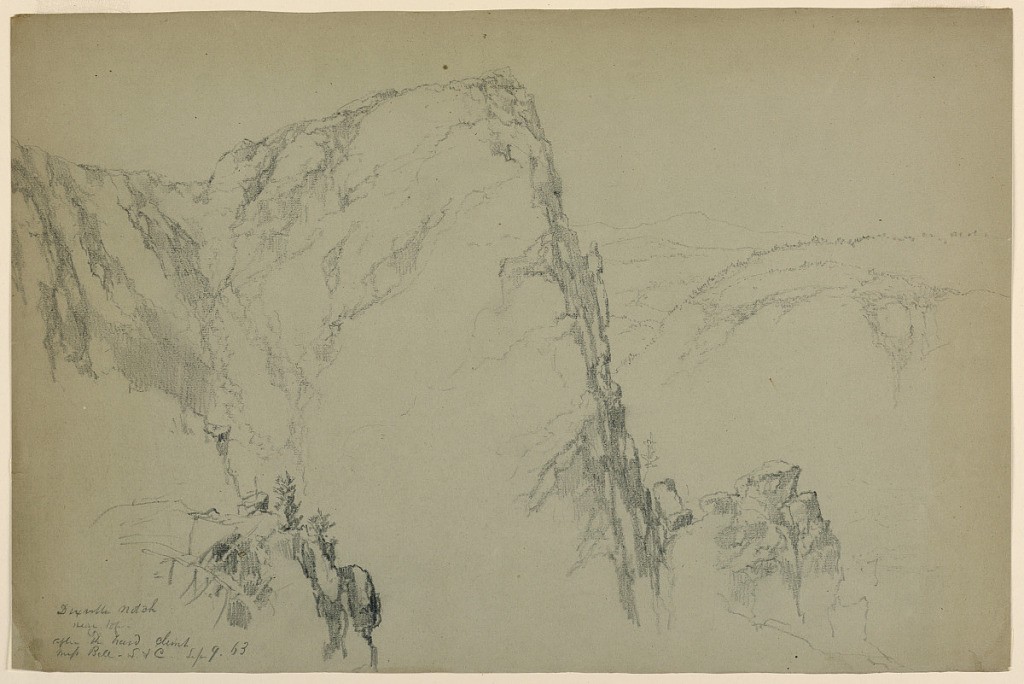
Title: Near Top, Dixville Notch, New Hampshire
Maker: Daniel Huntington, American, 1816–1906
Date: September 9, 1863
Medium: Graphite on grey-green paper
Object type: Drawing
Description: Ridge, lower left. High rock cliff behind and center. Valley, right, with mountains beyond.